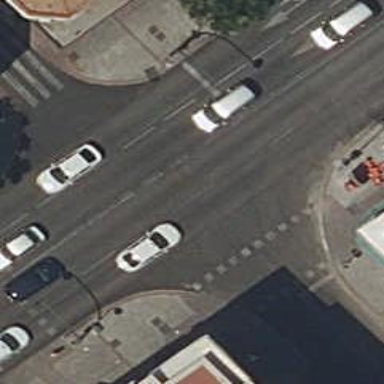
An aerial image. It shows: Road with traffic signals.